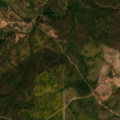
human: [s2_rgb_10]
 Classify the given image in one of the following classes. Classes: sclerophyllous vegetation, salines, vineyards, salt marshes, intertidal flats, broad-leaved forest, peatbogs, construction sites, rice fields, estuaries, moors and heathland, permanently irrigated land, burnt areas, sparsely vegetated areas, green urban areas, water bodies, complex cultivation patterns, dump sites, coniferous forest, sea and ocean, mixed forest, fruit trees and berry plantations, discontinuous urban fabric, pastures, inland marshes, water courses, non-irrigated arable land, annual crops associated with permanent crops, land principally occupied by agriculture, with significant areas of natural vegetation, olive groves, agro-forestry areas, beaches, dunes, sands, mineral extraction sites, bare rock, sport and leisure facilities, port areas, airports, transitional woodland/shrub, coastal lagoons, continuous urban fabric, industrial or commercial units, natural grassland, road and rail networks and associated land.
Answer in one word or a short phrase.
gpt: continuous urban fabric